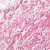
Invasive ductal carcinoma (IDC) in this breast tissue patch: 0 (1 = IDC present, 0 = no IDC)